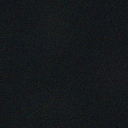
Screen state: off